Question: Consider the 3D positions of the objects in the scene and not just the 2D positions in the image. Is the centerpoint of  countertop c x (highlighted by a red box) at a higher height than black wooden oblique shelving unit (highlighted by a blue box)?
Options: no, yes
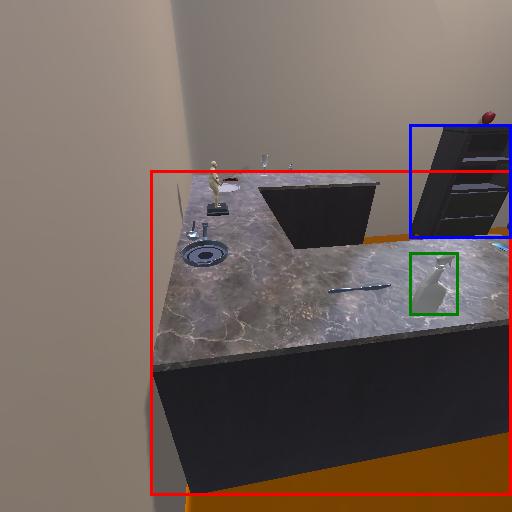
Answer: no